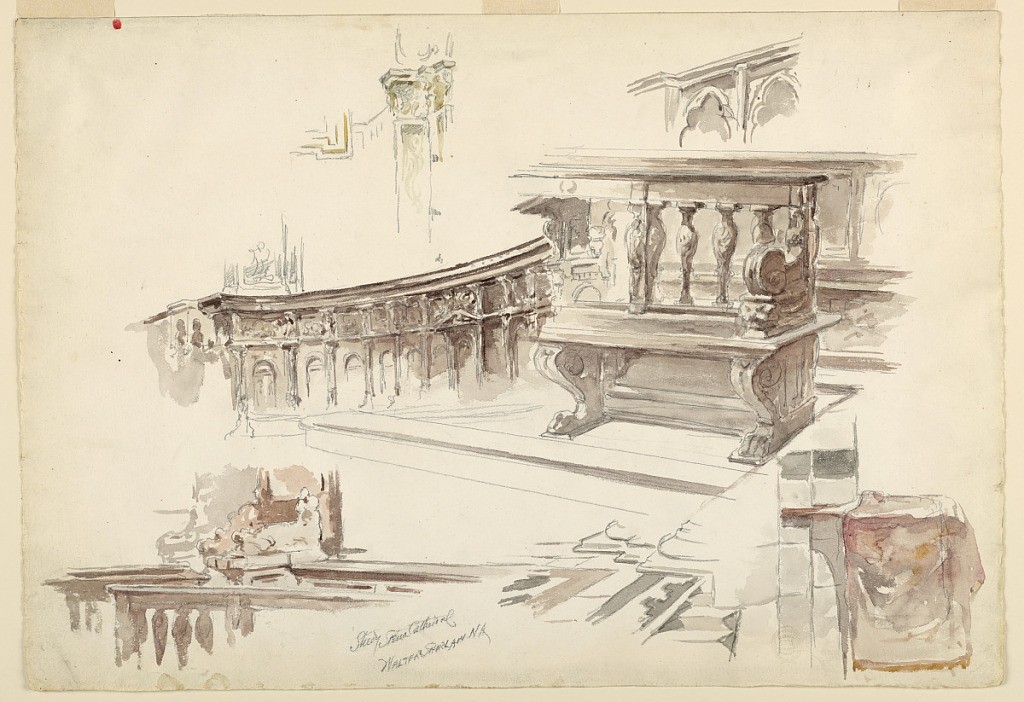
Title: Studies of the Siena Cathedral
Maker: Walter Shirlaw, American, b. Scotland, 1838–1909
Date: ca. 1872
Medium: Watercolor and graphite on paper
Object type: Drawing
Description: Studies of parts of the stalls, of the railing and of the architectural details.